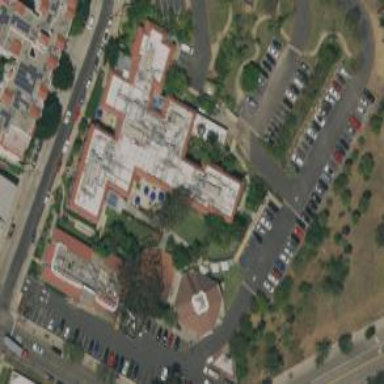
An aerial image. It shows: Healthcare facility identified as hospital.